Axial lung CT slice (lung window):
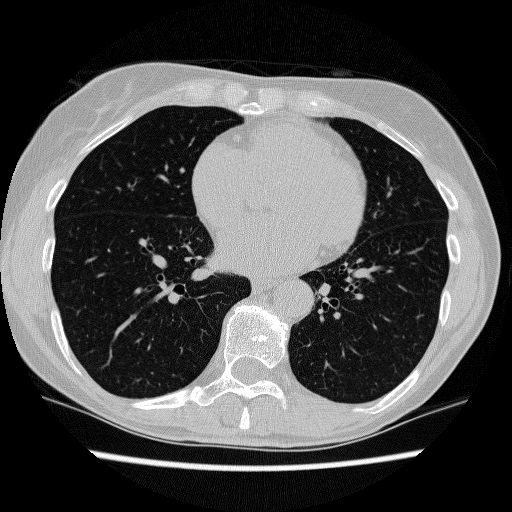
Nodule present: no